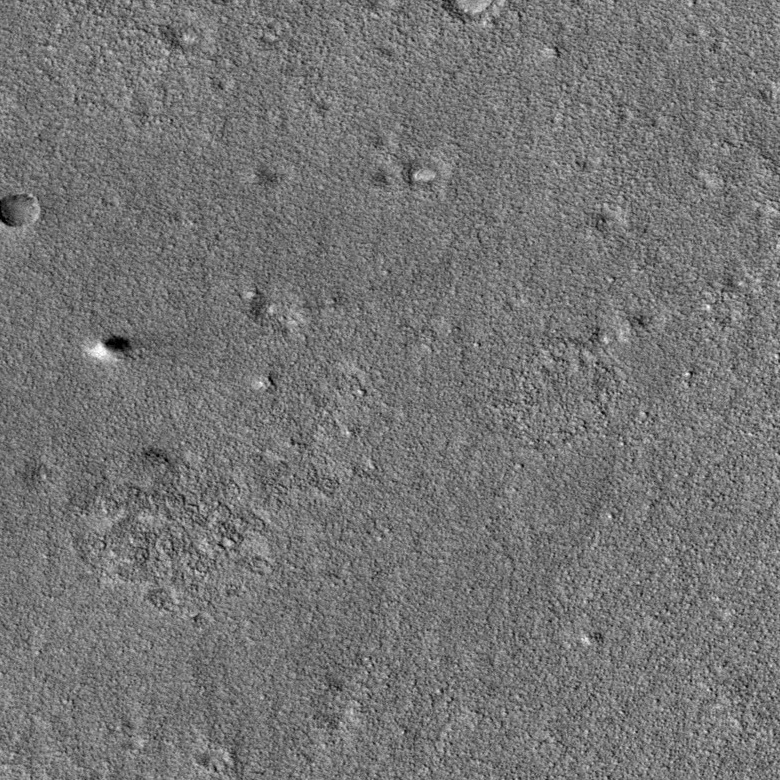
Label: dustdevil